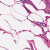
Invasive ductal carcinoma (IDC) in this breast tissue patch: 0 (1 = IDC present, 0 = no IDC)